Question: <URL>
<URL>
Now what I need is a way to make it so these divs don't interact like this while behaving the same way

So I have two divs that are positioned next to each other with this CSS:
'''
.horizontal {
position: relative;
min-height: 100%;
height: auto !important;
height: 100%;
width: 100%;
display: inline-block;
overflow: hidden;
'''
The div on the left has a spacer with this:
'''
.tspacer {
width:100%;
height:110px;
'''
It then has an iFrame, this is the HTML for the left div:
'''
<div id="home" class="horizontal" style="font-family: 'Press Start 2P', cursive;">
<center><img src="img/light.png" class="home-light" /></center>
<div class="tspacer"></div>
<iframe src="iframe/home_slider.html" width="100%" height="300px" frameborder="0"></iframe>
</div>
'''
And the div on the right just has some text:
'''
<div id="ent" class="horizontal" style="background-color:#F00">
Entertainment
</div>
'''
I need to make the entertainment div snap to the top of the page. This page contains a grid of divs (<URL> The thing that confuses me is that the slider has a shadow inside the iframe and the right div seems to start in the middle of that. Anyway, why wont they line up in a normal, not offset, grid.
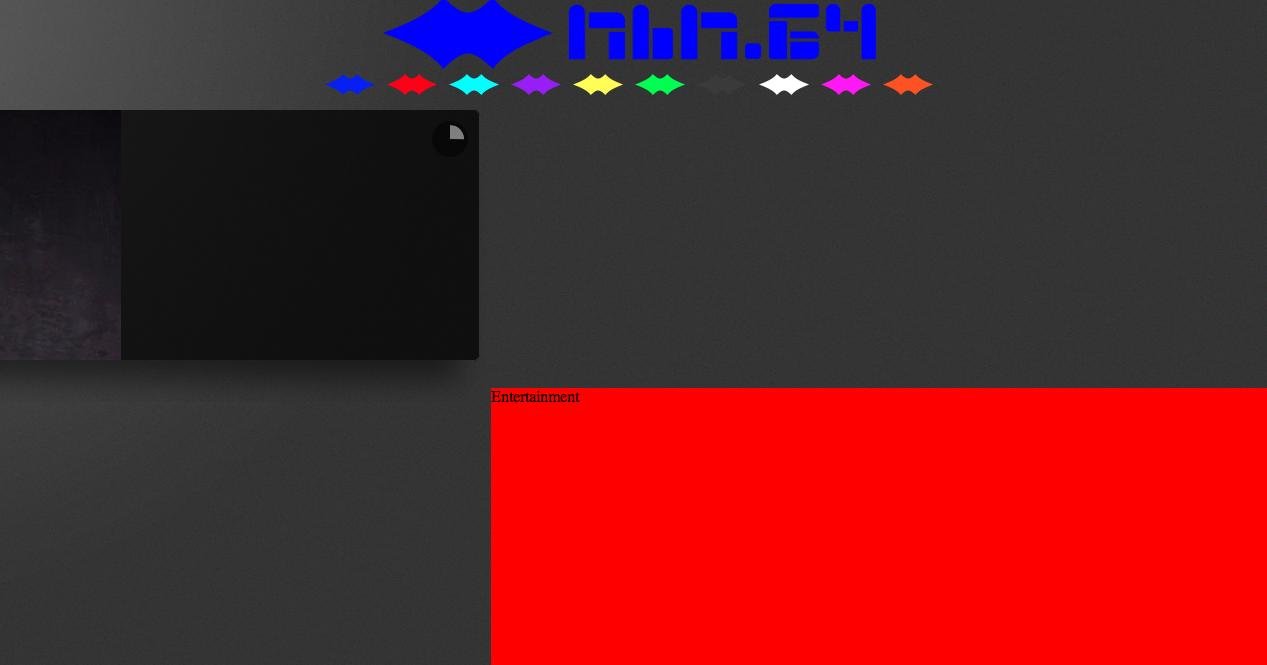
Answer: I believe you're missing 'vertical-align:top' in your '.horizontal' class
<URL>